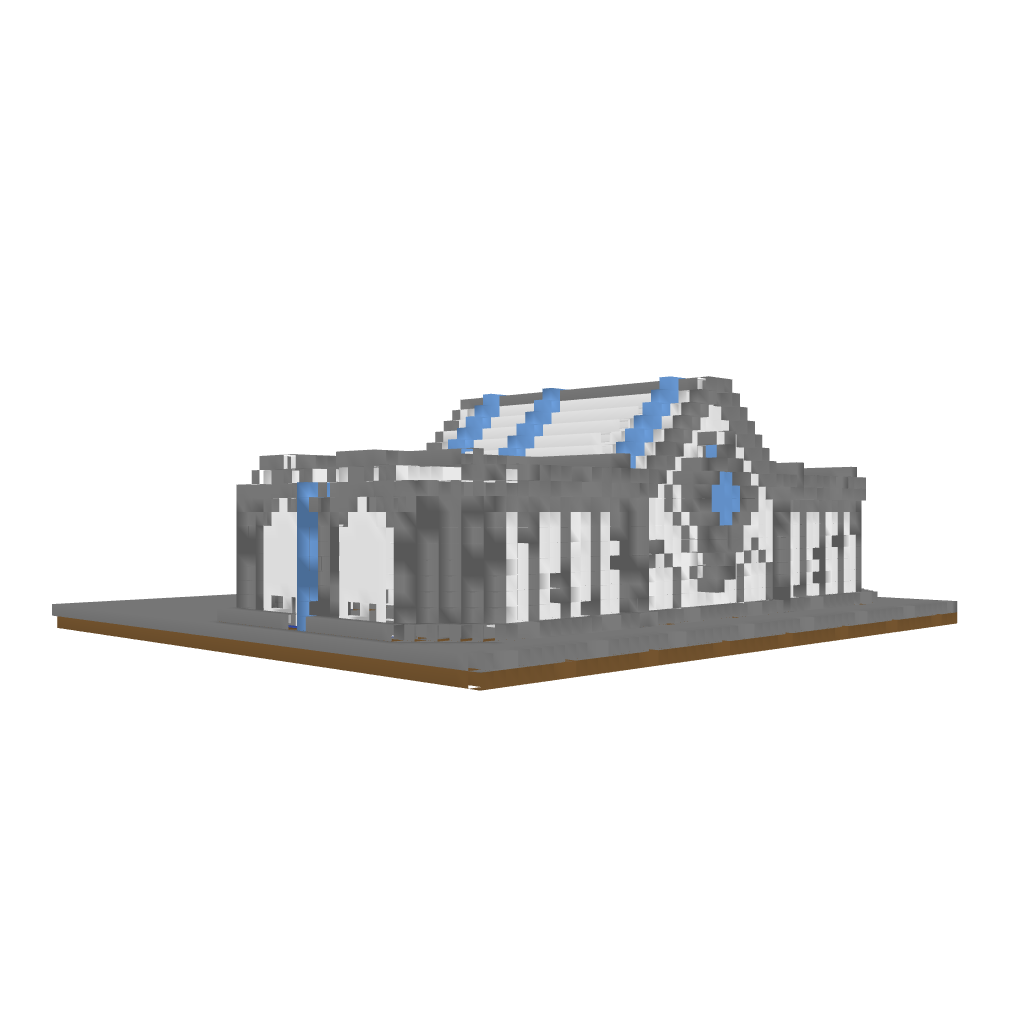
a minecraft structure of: Ellipsis high quality